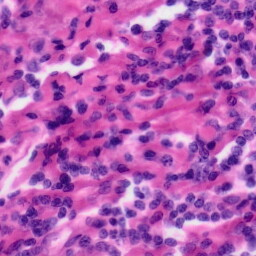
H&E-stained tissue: Tonsil